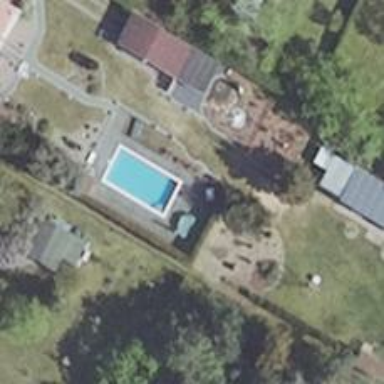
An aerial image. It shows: Swimming pool located in leisure land.